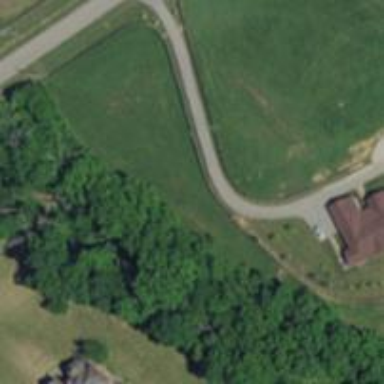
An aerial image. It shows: Driveway.